Question: I have a little web admin tool I'm working on that allows a user to view & edit the properties on a DB Object. Most of the settings are "yes/no/don't know" type properties.
There's quite a lot of settings to display so managing screen real-estate &
usability is important.

When I first scaffolded the UI, I was using Test 1 in the above image.
Suffice to say it looked cluttered and with dozens of these in multiple columns/category groups in the UI. Test 2 was slightly better but not by much.
So I was thinking of doing something like Test 3. Depending on which radiobutton is selected in the html, a difference image appears. And clicking on the image cycles through the 3 options repeatedly.
(If you've ever used the GMail Labs feature that allows you to have lots of different kinds of "Star" flags for your email, that's the idea)
So my questions to the UI/CSS Gurus.
1. Is "Test 3" an acceptable/usable solution ?
2. IF so, is it possible to change a radiobutton (or select/option) input into that using just CSS & JS? (or if you can point me towards a tutorial/resource, I'd appreciate it)
Thanks,
Eoin C
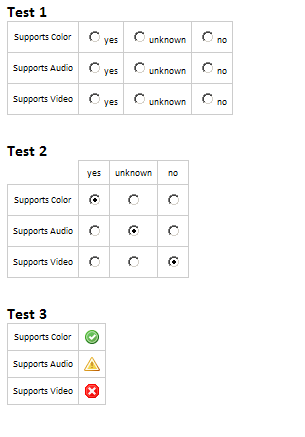
Answer: the cycling thing does not seem usable to me. I think test 2 is the best option.
it might look a bit 'cluttered' but at least it's usable. If someone needs to fill in these forms 5 times a day i think he'll start to get bored of the cycling quite fast.
another important point is this: in test 2 you have no default value, which is good. because is someone forgets 1 line you can do form validation for that. with the cycling thing, the default value already will be one of the answers, making it more easy to make errors on input.
if i were you i'd take test 2 and put the unknown to the right side so you have Yes, No, Unknown.